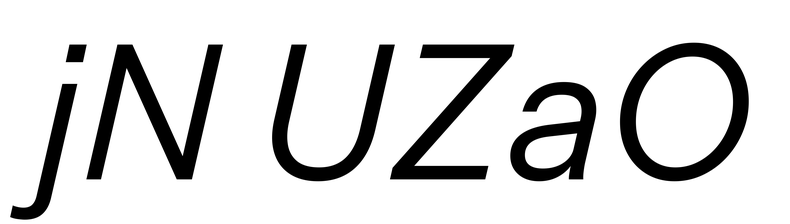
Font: InstrumentSans-Italic_Italic